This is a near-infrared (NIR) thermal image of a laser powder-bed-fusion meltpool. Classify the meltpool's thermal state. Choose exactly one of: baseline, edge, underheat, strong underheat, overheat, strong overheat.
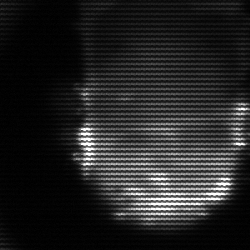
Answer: baseline